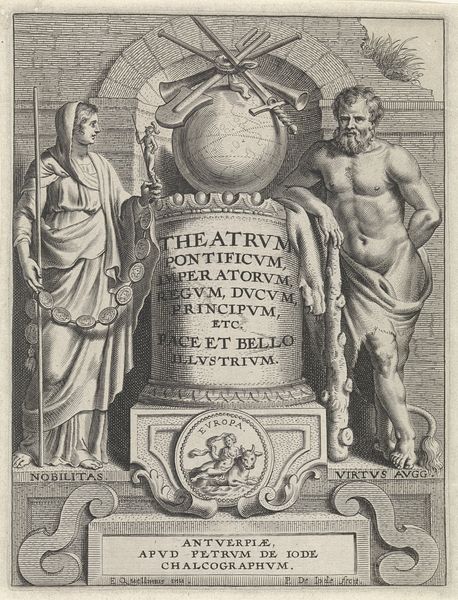
Titel: Titelprent met Hercules en personificatie van Geschiedenis
Künstler: Pieter de (II) Jode
Standort: Amsterdam
Institution: Rijksmuseum
Schlagwörter: hand, mann, nackt, weiß, frau, schwarz, ornament, sockel, baumstamm, figur, gewand, musik, theater, stock, statue, schwanz, schrift, bogen, kette, mauer, graphik, kopftuch, muskeln, inschrift, bauch, podest, ruine, alter, medaillon, torbogen, druck, druckgraphik, stich, schwert, titelblatt, kugel, allegorie, personifikation, toga, stark, pan, ehre, speer, kupferstich, globus, stier, welt, herkules, petrus, schaufel, europa, latein, löwenschwanz, stadtbeschreibung, sixpack, virtus, theatrum, nobilitas, 1600, krieg und frieden, städtelob, anwerpen, pontificum, krieg und freiden